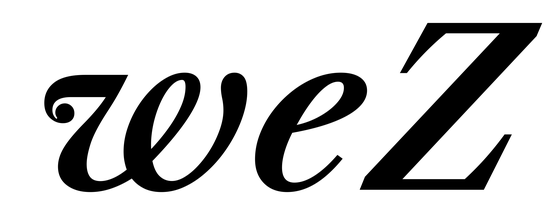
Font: LibreCaslonText-Italic_SemiBold_Italic